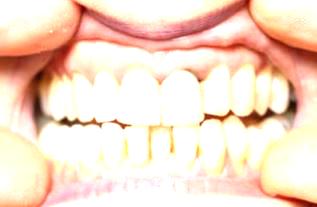
Condition: Gingivitis